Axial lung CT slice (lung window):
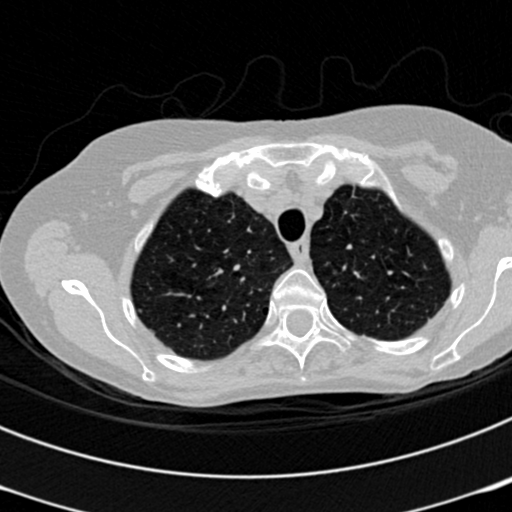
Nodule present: no